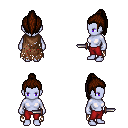
a pixel art fantasy rpg character, female body template, dark elf, purple skin, brown tattered cape, red pants, brown long topknot hairstyle, dagger, four views (front, back, left, right), 2x2 character sprite sheet, small pixel art, hard edges, no anti-aliasing